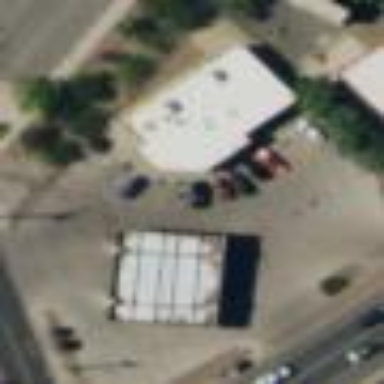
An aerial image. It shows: Fuel station located within retail area.